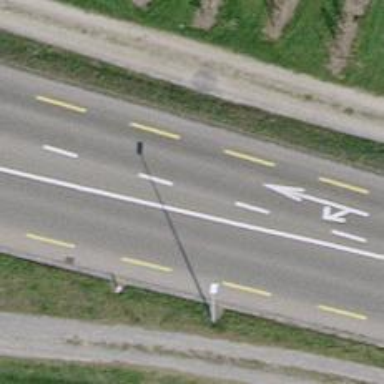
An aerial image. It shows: Secondary road with asphalt surface and designated cycle lane.